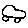
Label: car